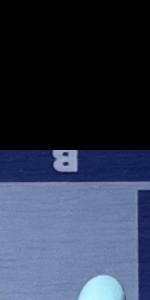
Label: Empty